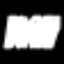
Label: squiggle